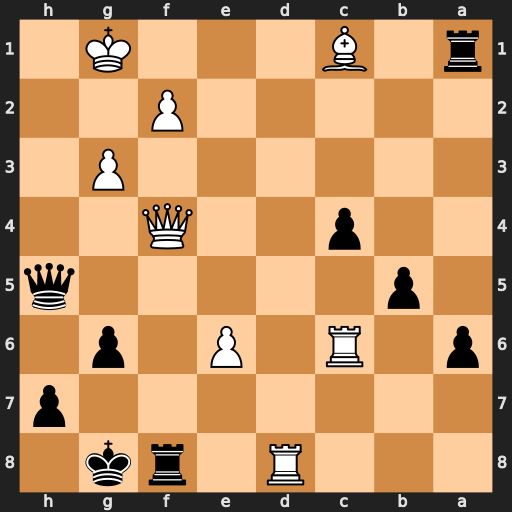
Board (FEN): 3R1rk1/7p/p1R1P1p1/1p5q/2p2Q2/6P1/5P2/r1B3K1
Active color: b
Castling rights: -
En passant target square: -
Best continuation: Rxc1+ Qxc1 Rxd8